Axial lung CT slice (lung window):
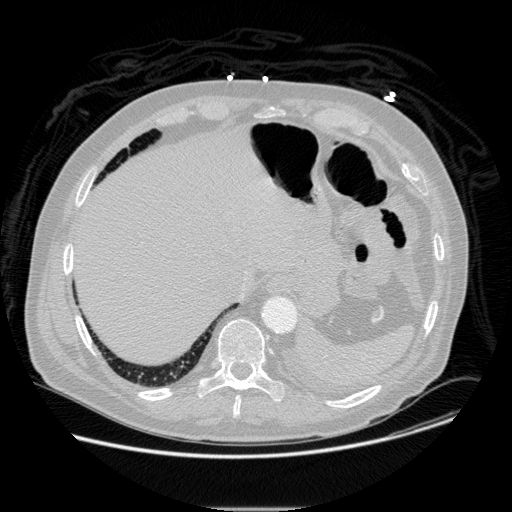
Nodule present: no